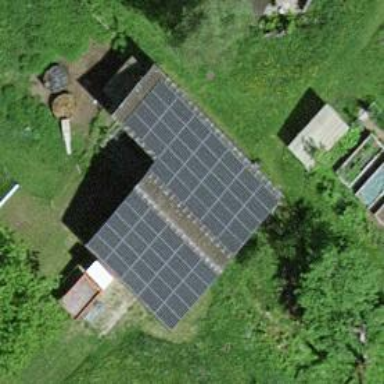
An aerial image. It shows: Solar power generator using photovoltaic panels.